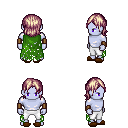
a pixel art fantasy rpg character, male body template, dark elf, purple skin, green tattered cape, white pants, white blonde long bangs hairstyle, leather bracers, brown slippers, four views (front, back, left, right), 2x2 character sprite sheet, small pixel art, hard edges, no anti-aliasing